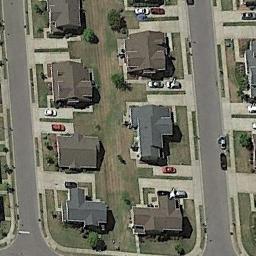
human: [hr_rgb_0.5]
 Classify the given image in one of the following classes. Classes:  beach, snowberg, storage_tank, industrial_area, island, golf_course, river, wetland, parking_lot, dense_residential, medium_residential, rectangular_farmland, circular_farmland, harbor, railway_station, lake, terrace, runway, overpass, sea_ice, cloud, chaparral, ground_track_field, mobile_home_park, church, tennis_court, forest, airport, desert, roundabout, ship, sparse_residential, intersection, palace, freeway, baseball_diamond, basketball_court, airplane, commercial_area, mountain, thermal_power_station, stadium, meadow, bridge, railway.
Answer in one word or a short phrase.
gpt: medium_residential